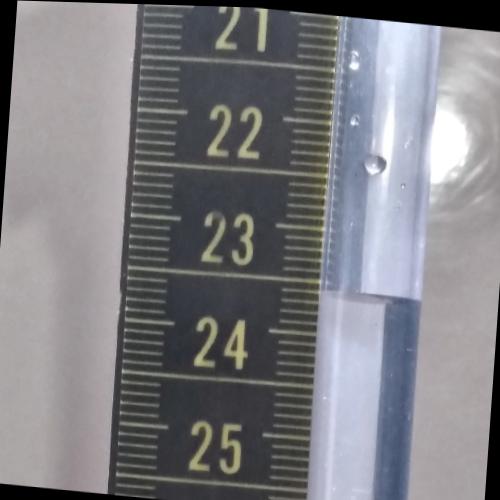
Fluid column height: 23.6 cm